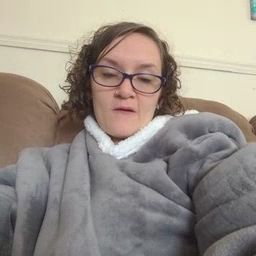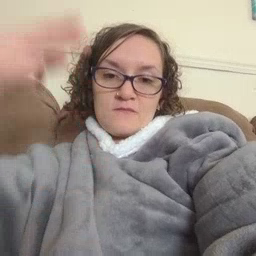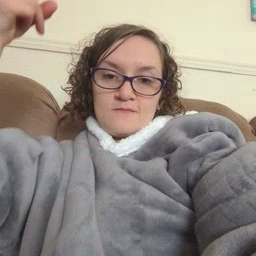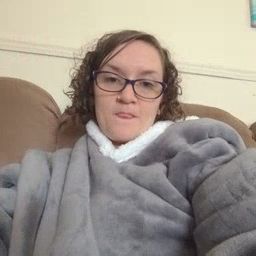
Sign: high